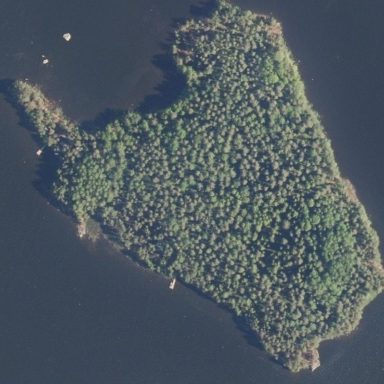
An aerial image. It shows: Islet surrounded by woodland.